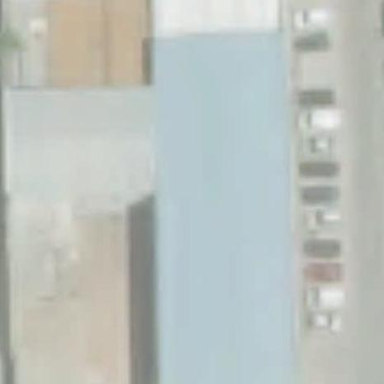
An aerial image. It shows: Warehouse building.